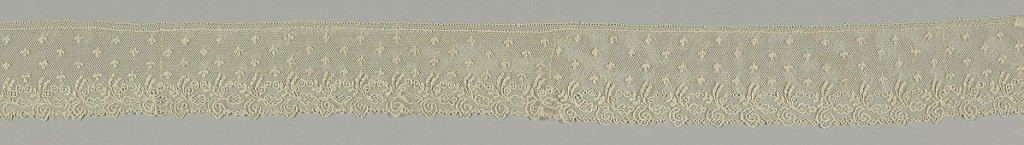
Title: Border
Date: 1750–99
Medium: linen Technique: needle lace, 6-sided reworked grounds
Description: Border with floral spray edging on one side. Remaining area powdered with small three leaf branches.